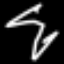
Label: squiggle